Question: I'm using symfony 2.3. I'm trying to generate an Invoice for every commercial every end of a month. I implemented a Listener called in order to that. The problem is function doesn't insert the data into invoice table. The system doesn't render errors. The doctrine debuger in displaying the query correctly.

'''
class InvoiceListener {
private $em;
public function __construct(\Doctrine\ORM\EntityManager $em) {
$this->em = $em;
}
public function process(GetResponseEvent $event) {
$expire = '2012-01-01';
$current_month = date("m");
$current_year = date("y");
if (date("d") == 1) {
echo 'first day';
$this->updateStatus($current_month, $current_year);
$this->updateInvoice();
} else {
echo 'not first day';
$users = $this->findByRole('ROLE_COMMERCIAL');
// update invoice
$this->updateInvoice($users);
}
}
public function updateStatus($current_month, $current_year) {
$queryBuilder = $this->em->createQueryBuilder();
$queryBuilder
->update('Biginfo\UserBundle\Entity\User', 'u')
->set('u.nbrBusiness', 1)
->set('u.month', $current_month)
->set('u.year', $current_year);
return $queryBuilder->getQuery()->getResult();
}
public function updateInvoice($users) {
$queryBuilder = $this->em->createQueryBuilder();
foreach ($users as $user) {
$queryBuilder
->update('Biginfo\AdminBundle\Entity\Invoice', 'c')
->set('c.commercial', $user->getId())
->set('c.month', $user->getMonth())
->set('c.year', $user->getYear())
->set('c.nbrBusiness', $user->getNbrBusiness());
}
return $queryBuilder->getQuery()->getResult();
}
/**
* @param string $role
*
* @return array
*/
public function findByRole($role) {
$qb = $this->em->createQueryBuilder();
$qb->select('u')
->from('Biginfo\UserBundle\Entity\User', 'u')
->where('u.roles LIKE :roles')
->setParameter('roles', '%"' . $role . '"%');
return $qb->getQuery()->getResult();
}
}
'''
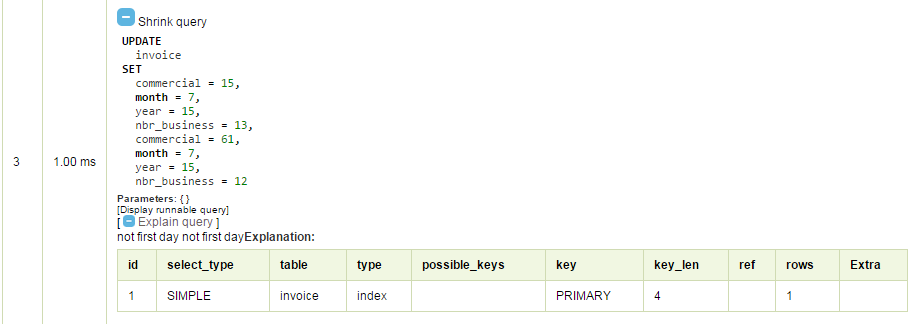
Answer: Unless I am missing something, your code will only over and over again, I don't think that's what you want. To generate new invoices, you should change it like this:
'''
public function updateInvoice($users) {
$queryBuilder = $this->em->createQueryBuilder();
$queryBuilder->insert('Biginfo\AdminBundle\Entity\Invoice', 'c');
foreach ($users as $user) {
$queryBuilder->values(array(
'c.commercial' => $user->getId(),
'c.month' => $user->getMonth(),
'c.year'=> $user->getYear(),
'c.nbrBusiness' => $user->getNbrBusiness()
))
}
return $queryBuilder->getQuery()->getResult();
}
'''
P.S. you should also use placeholders, see <URL>
# EDIT: "insert" command
The "insert" command <URL>, so it may not be available in Symfony 2.3. An alternative to that is to use plain SQL, e.g.
'''
public function updateInvoice($users) {
$connection = $this->container->get('doctrine.dbal.default_connection');
$values = array();
foreach ($users as $user) {
$values[] = "(
'" . $user->getId() . "',
'" . $user->getMonth() . "',
'" . $user->getYear() . "',
'" . $user->getNbrBusiness() . "'
)";
}
$sql = "INSERT INTO invoice ('commercial', 'month', 'year', 'nbrBusiness') VALUES " . implode("," , $values);
$statement = $connection->prepare($sql);
$statement->execute();
}
'''